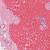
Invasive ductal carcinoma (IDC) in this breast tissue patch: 0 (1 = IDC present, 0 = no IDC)